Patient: sex M, age 58
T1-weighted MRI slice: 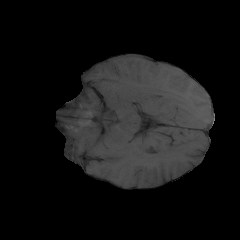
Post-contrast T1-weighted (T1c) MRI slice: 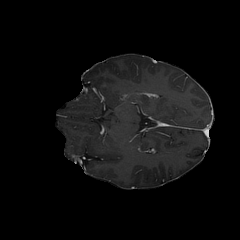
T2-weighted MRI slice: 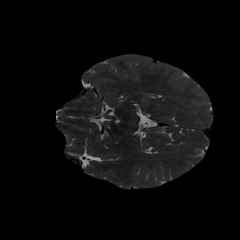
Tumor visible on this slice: no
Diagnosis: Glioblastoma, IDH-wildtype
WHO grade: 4